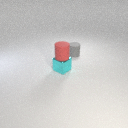
small cyan metal cube to the left of small gray rubber cylinder